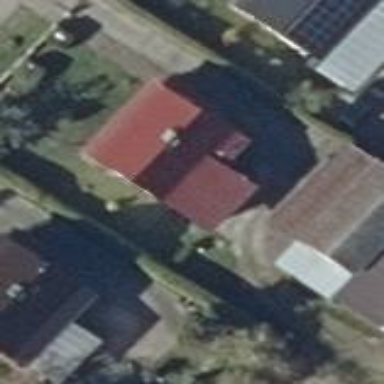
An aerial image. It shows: Simple house.